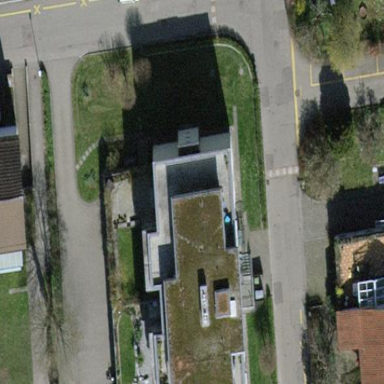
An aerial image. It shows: Flat-roofed building.